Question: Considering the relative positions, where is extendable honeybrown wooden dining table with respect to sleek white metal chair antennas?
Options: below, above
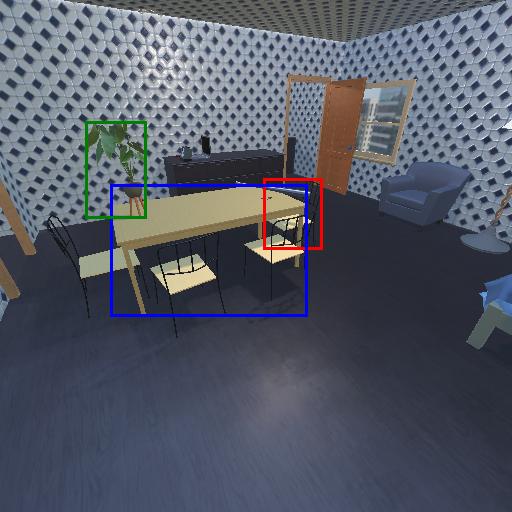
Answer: below